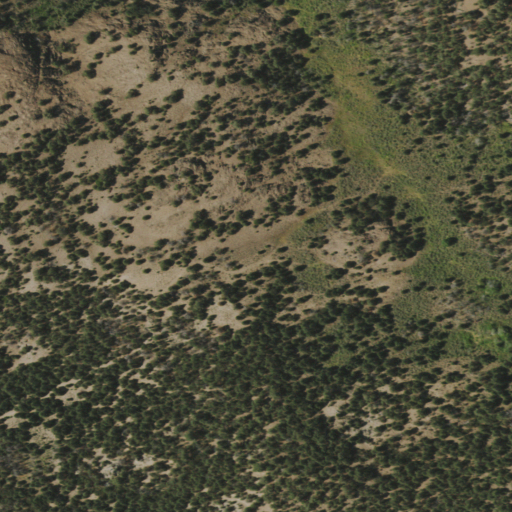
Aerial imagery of plain(s) in Nevada named Hickison Pasture containing evergreen forest and shrub